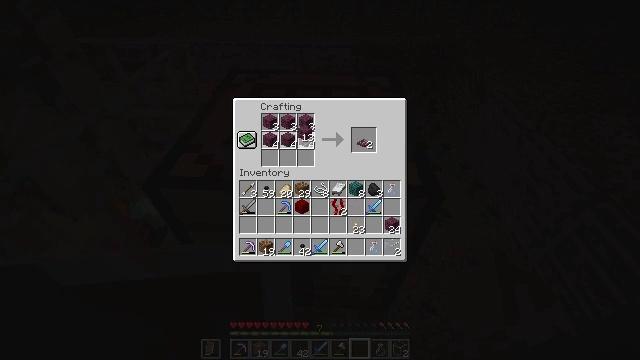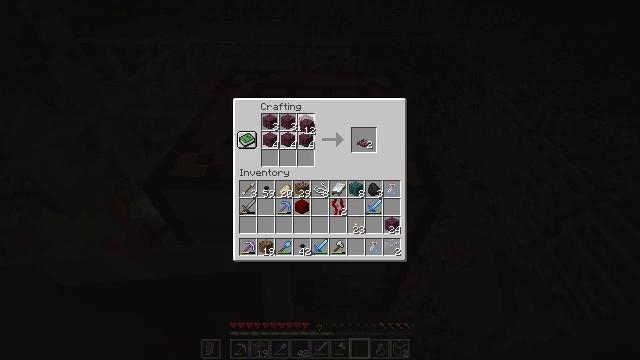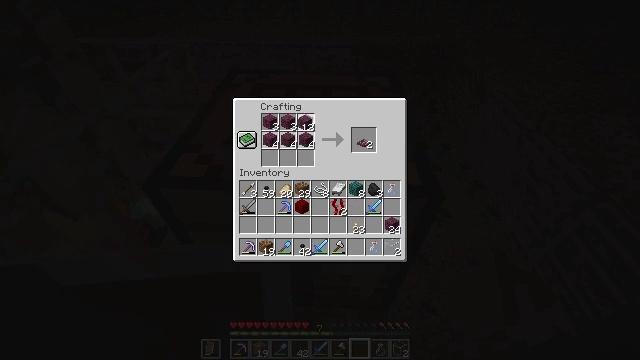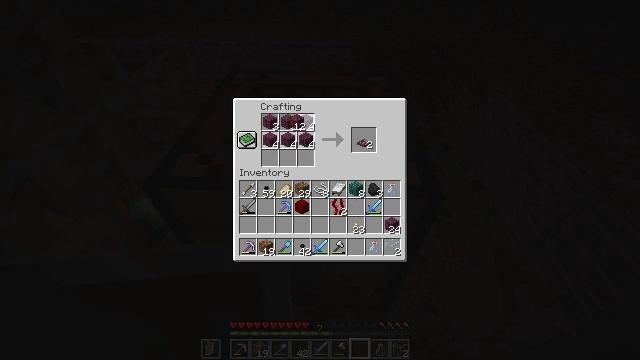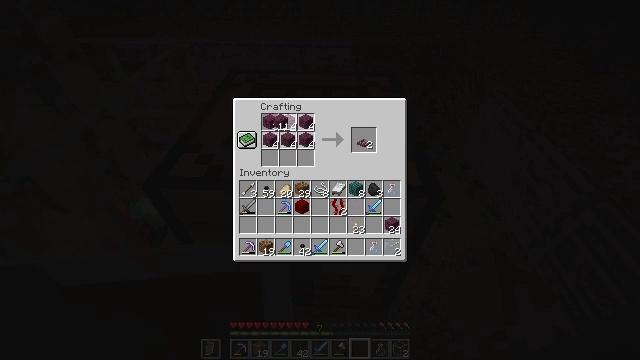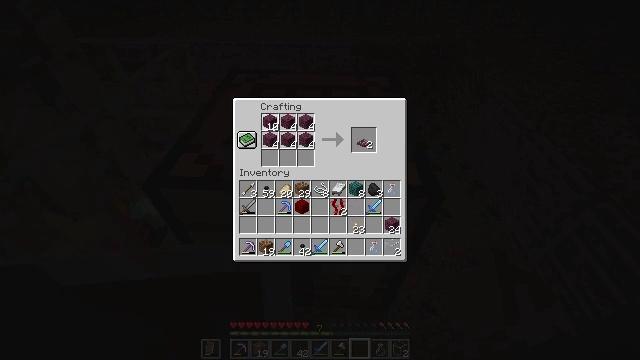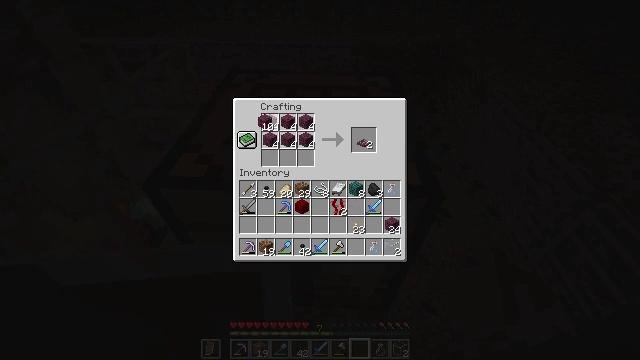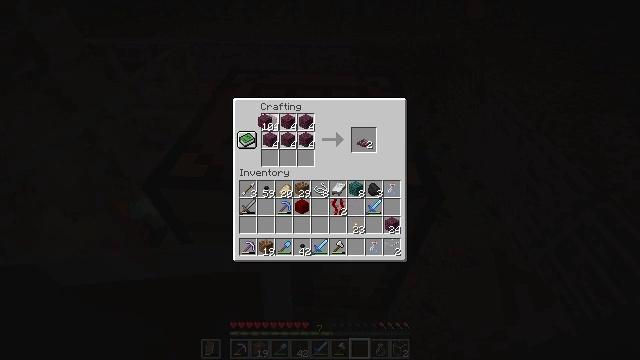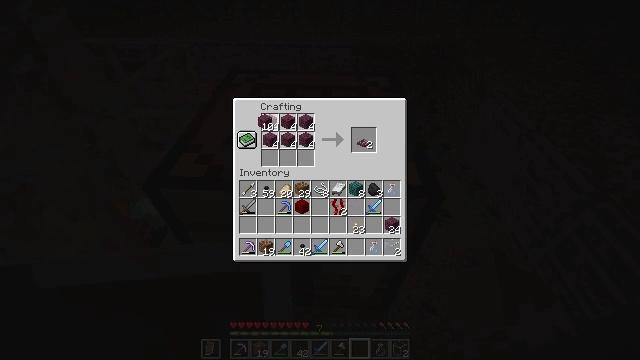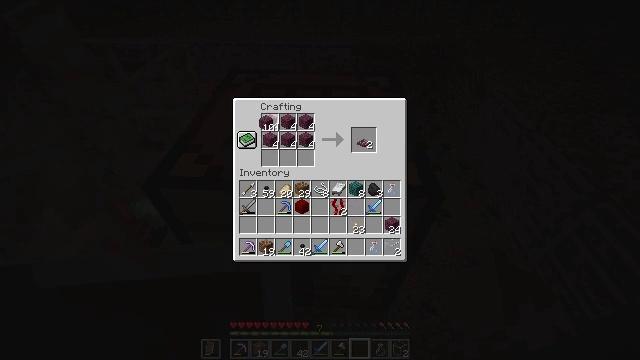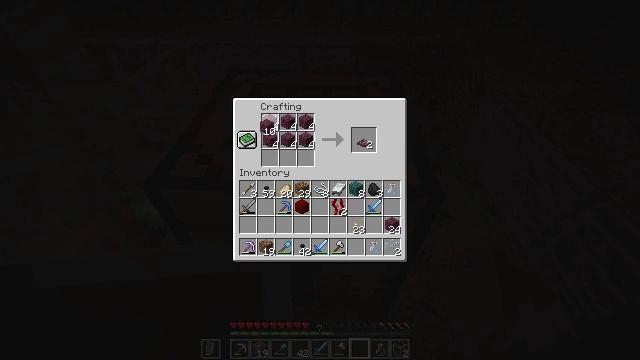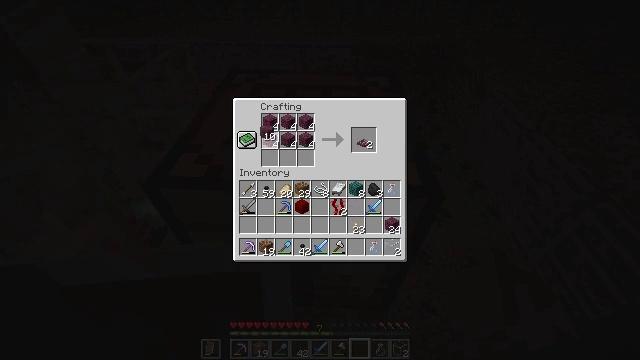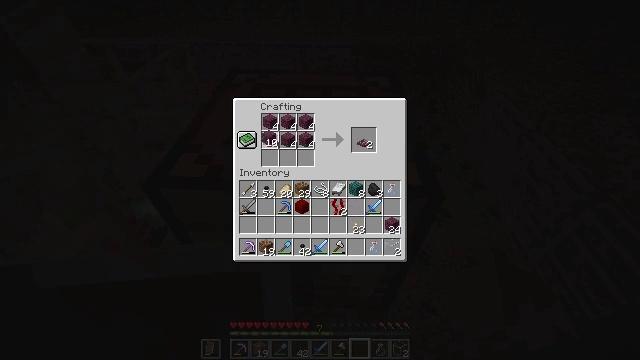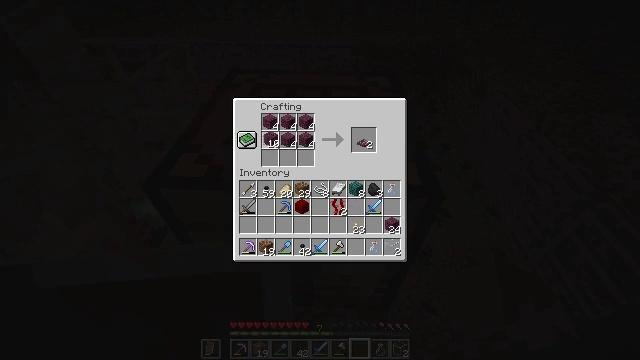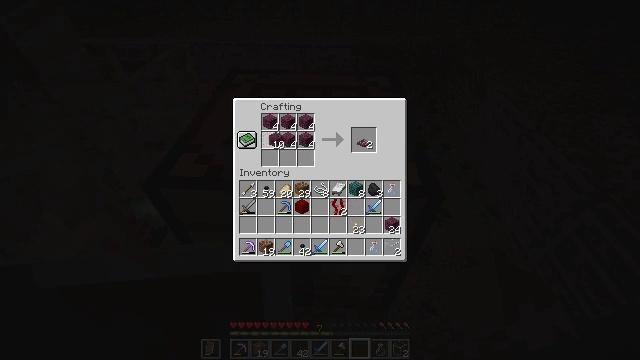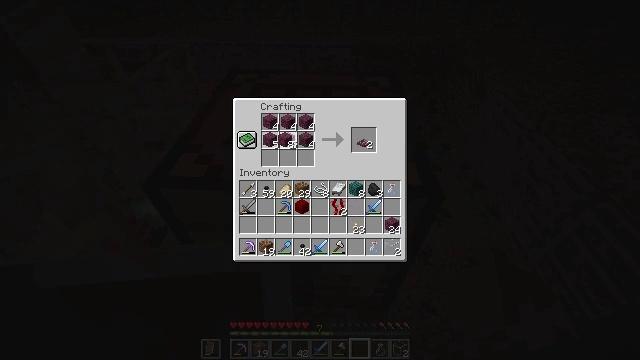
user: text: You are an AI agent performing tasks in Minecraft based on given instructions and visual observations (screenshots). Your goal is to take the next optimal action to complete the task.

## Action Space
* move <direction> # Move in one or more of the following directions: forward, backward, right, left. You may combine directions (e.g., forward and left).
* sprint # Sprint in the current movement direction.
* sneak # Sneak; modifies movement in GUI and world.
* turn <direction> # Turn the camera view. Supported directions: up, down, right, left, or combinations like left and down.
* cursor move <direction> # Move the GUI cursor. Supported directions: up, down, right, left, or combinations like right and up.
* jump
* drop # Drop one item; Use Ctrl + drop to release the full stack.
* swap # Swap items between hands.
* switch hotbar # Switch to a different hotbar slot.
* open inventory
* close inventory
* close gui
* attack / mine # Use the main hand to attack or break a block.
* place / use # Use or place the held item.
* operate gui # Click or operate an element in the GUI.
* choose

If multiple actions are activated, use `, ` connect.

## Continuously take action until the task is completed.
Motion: motion action
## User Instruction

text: Craft a crimson trapdoor using planks.
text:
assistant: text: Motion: cursor move up, choose
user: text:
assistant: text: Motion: choose
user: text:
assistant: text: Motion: cursor move left, choose
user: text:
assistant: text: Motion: cursor move left, choose
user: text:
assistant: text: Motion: cursor move left, choose
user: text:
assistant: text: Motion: choose
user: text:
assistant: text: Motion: choose
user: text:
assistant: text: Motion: choose
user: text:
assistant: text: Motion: no_op
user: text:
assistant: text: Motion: no_op
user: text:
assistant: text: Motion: no_op
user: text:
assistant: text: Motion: no_op
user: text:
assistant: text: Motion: choose
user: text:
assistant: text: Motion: choose
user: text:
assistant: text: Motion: cursor move right, choose
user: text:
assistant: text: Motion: cursor move right, choose
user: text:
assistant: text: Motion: cursor move right, choose
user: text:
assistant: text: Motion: choose
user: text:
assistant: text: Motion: choose
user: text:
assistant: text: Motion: choose
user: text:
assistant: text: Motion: cursor move up, choose
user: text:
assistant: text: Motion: cursor move left and up, choose
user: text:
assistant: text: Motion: cursor move left, choose
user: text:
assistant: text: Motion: choose
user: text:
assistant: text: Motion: choose
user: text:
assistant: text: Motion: cursor move left, choose
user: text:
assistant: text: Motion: choose
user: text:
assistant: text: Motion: choose
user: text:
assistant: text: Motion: choose
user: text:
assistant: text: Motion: no_op